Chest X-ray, PA view. Patient: 55 years old, sex M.
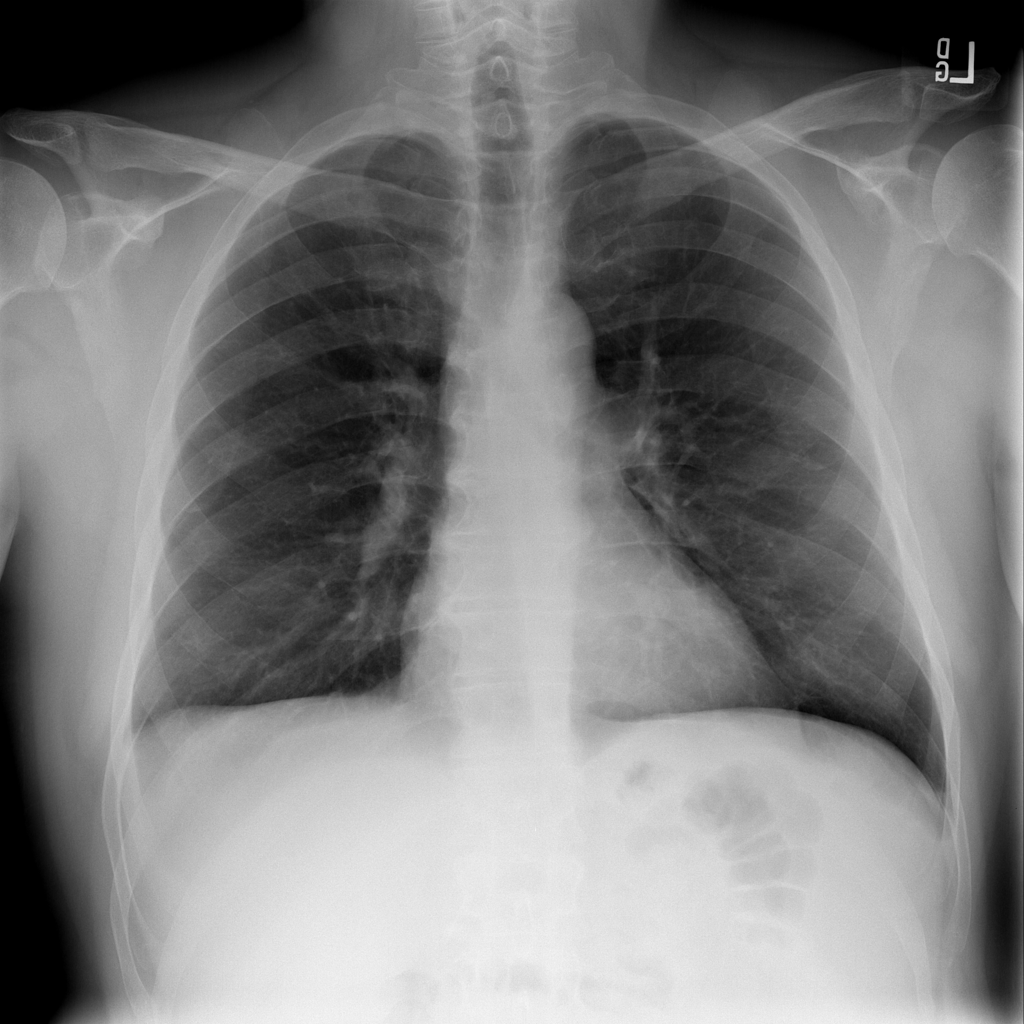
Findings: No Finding